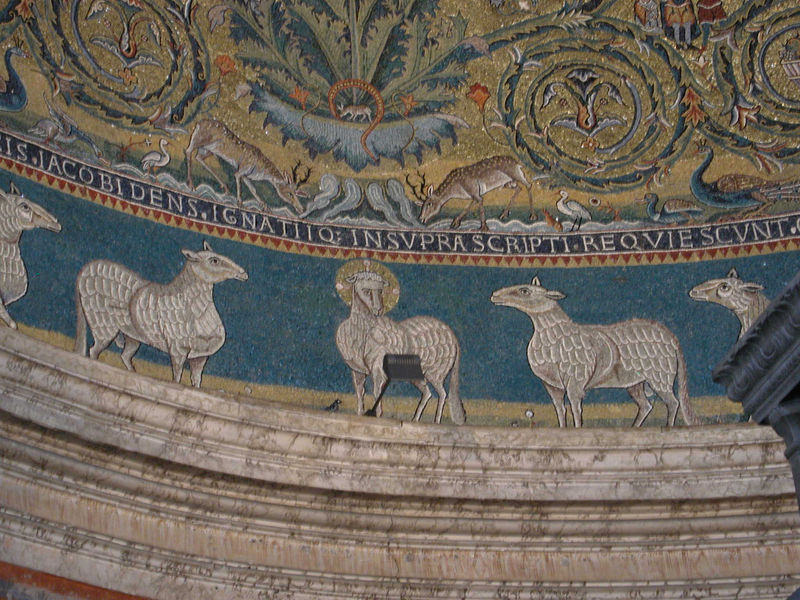
Titel: San Clemente in Rom
Standort: Rom, S. Clemente (EU - I - Latium)
Schlagwörter: blau, vogel, gras, tiere, ornament, architektur, barock, johannes, gold, decke, pflanze, ranken, ente, herde, enten, kuppel, wolle, inschrift, wandmalerei, lamm, schaf, pfau, mosaik, sims, nimbus, hirsch, rehe, christus, jesus, ostern, opfer, fresko, lämmer, schafe, hirte, latein, lamm gottes, gnade, byzantinisch, ravenna